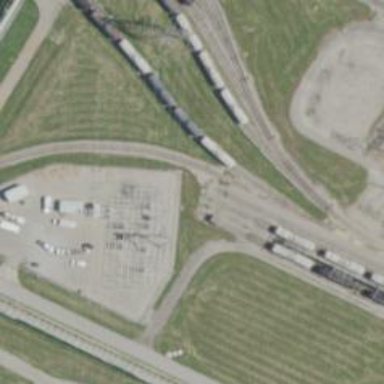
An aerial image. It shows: Rail spur service.